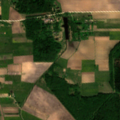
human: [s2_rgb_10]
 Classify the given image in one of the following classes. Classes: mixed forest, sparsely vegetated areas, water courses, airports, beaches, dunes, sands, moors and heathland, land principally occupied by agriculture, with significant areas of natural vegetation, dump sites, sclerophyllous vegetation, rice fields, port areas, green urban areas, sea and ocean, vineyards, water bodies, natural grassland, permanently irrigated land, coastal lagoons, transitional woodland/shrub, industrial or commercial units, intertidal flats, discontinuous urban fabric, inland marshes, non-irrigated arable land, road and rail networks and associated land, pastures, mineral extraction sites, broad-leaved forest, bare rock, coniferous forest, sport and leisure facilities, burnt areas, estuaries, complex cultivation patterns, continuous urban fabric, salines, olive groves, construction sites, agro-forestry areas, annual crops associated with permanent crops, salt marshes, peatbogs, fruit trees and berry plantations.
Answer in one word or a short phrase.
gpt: industrial or commercial units, non-irrigated arable land, complex cultivation patterns, land principally occupied by agriculture, with significant areas of natural vegetation, broad-leaved forest